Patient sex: M
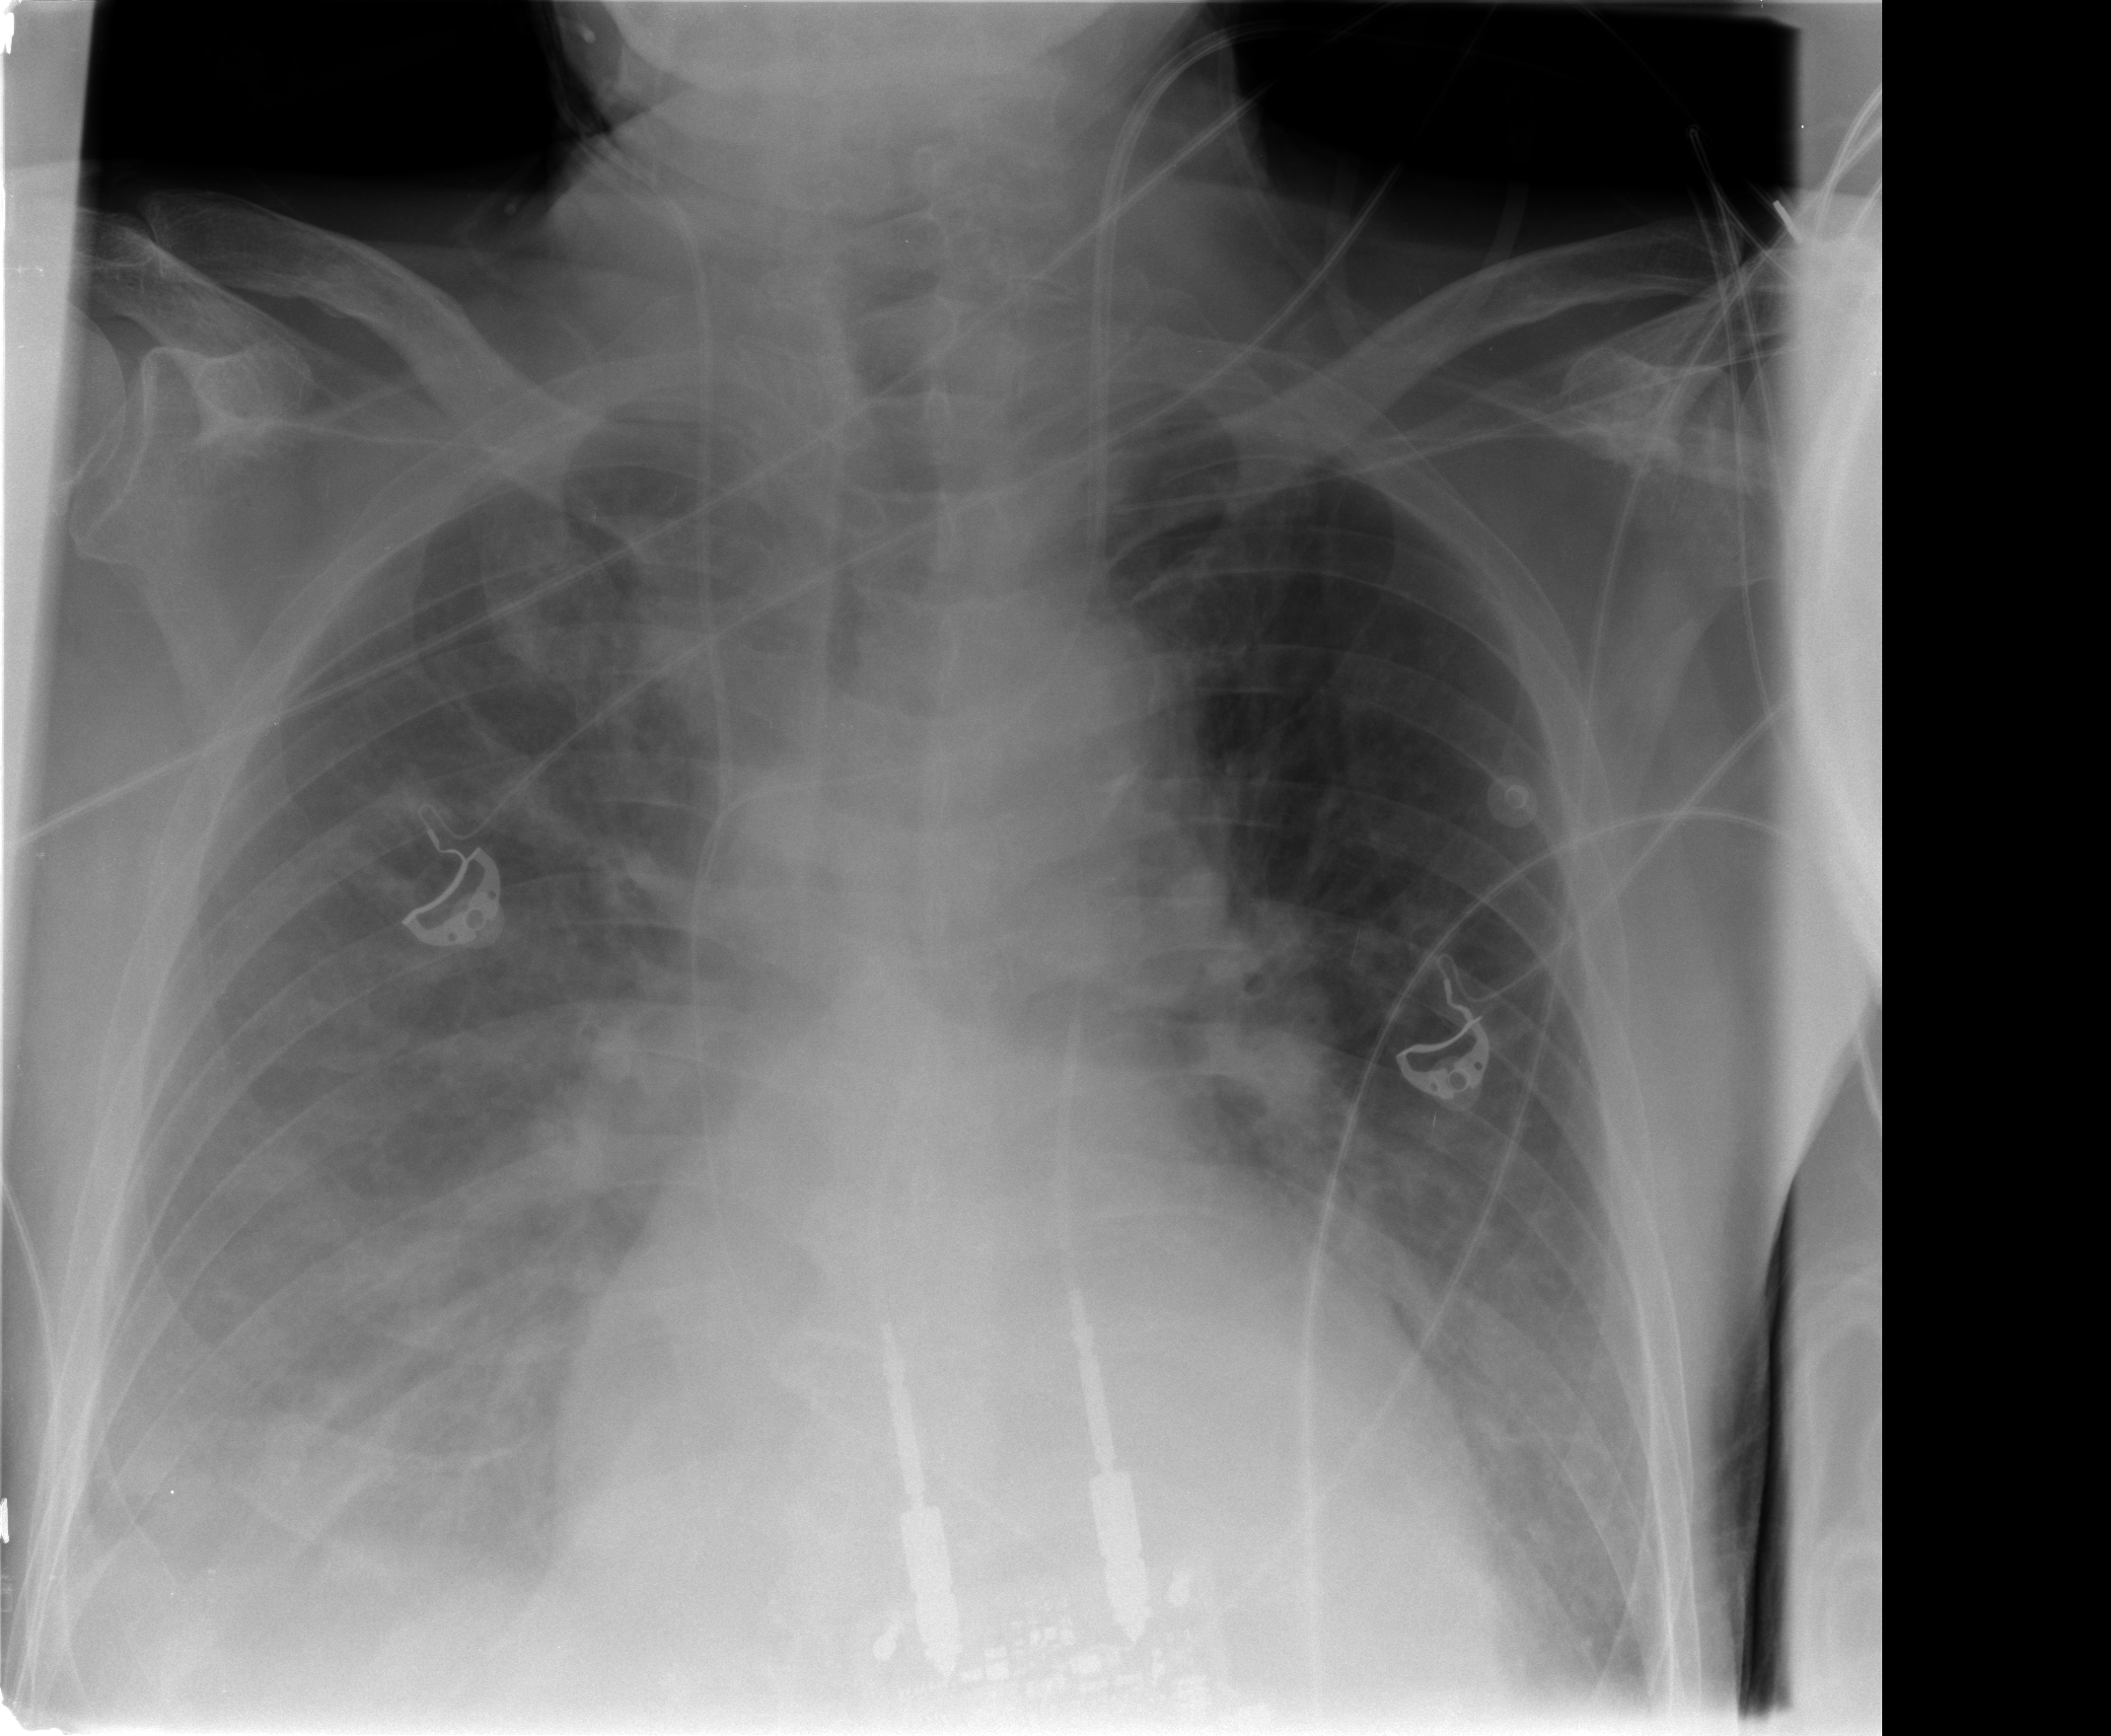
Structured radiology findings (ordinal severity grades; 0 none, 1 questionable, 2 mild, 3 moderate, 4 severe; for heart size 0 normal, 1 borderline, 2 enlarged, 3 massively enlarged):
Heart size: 1
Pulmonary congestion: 2
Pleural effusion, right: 2
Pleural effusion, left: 1
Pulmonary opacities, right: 0
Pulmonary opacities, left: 0
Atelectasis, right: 2
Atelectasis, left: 2